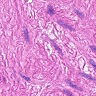
Metastatic tissue present: no